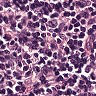
Metastatic tissue present: no